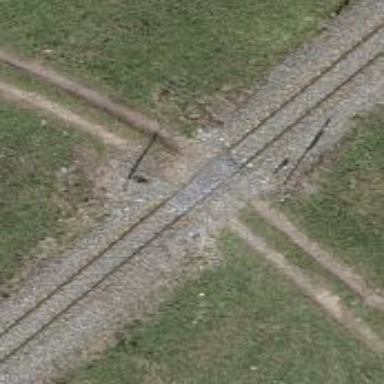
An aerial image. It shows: Railway level crossing.